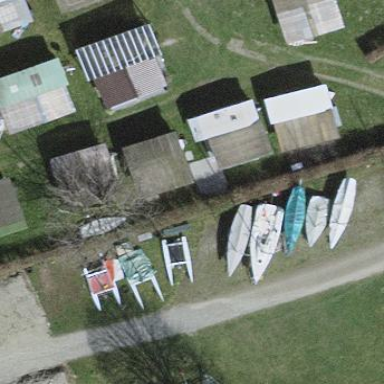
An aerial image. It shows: Boatyard located near waterway.